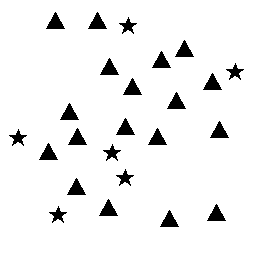
Squares: 0
Triangles: 18
Stars: 6
Total shapes: 24